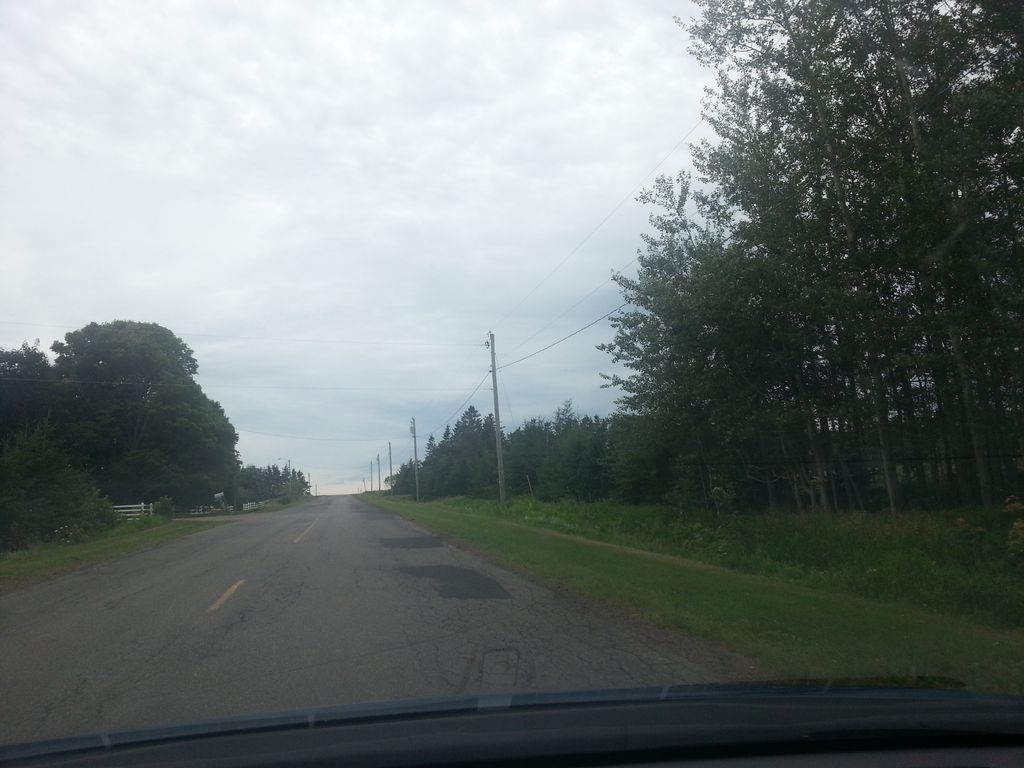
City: charlottetown